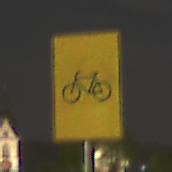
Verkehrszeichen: RadverkehrOhnePfeilsymbol
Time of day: Night
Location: Outdoor (Urban)
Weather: PartlyCloudy
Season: NotSpecified
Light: Artificial